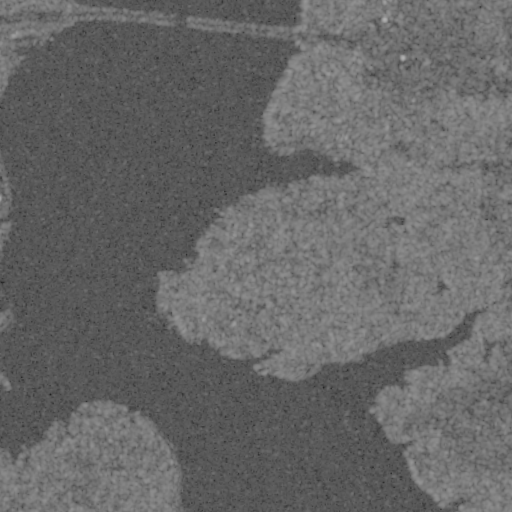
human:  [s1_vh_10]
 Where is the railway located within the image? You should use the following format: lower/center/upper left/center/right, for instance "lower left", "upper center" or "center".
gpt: The railway is located in the right of the image.
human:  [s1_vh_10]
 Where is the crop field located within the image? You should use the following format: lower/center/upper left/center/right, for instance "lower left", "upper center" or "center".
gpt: There is no crop field in the image.

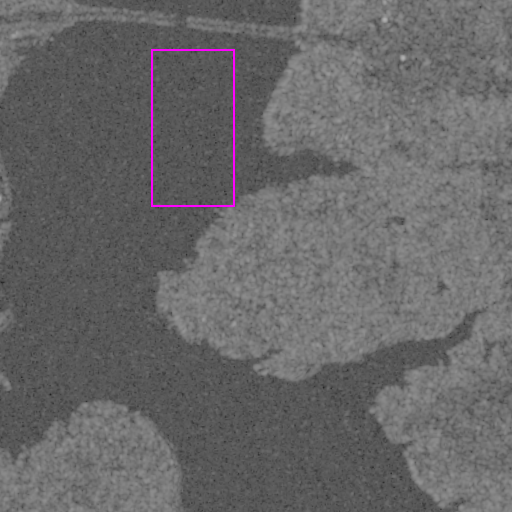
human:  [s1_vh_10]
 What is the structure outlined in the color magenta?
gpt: There is no magenta outline.
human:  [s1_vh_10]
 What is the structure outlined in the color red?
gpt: There is no structure outlined in red.